Aerial crown-view tile of a tropical tree (Barro Colorado Island, Panama), acquired 20240918:
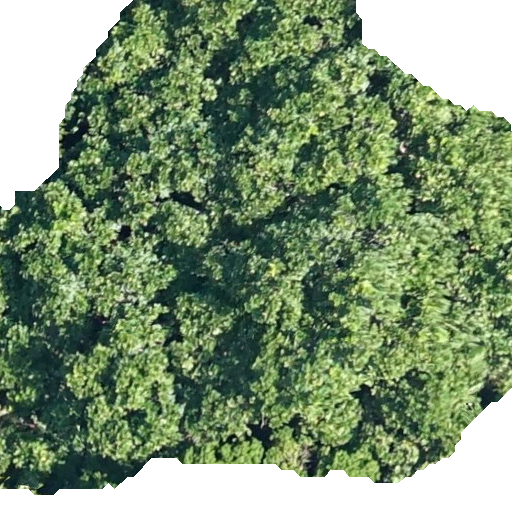
Species: Anacardium excelsum
GBIF accepted scientific name: Anacardium excelsum
Crown area: 406.264 m²